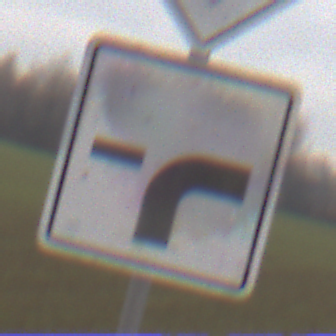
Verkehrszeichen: VerlaufVorfahrtsstrasse9
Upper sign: Vorfahrtsstrasse
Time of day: Midday
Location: Outdoor (RoadRail)
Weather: Overcast
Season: NotSpecified
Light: Natural